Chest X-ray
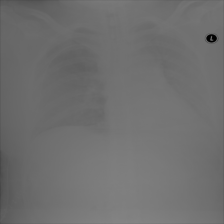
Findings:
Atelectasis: negative
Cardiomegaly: negative
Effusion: negative
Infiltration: negative
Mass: negative
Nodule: negative
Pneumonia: negative
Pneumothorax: positive
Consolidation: negative
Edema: negative
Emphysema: negative
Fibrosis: negative
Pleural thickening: negative
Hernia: negative